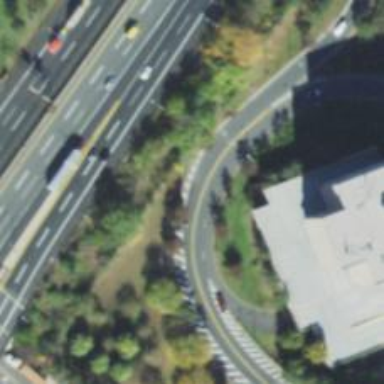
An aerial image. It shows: Trunk link highway.